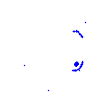
Particle: electron